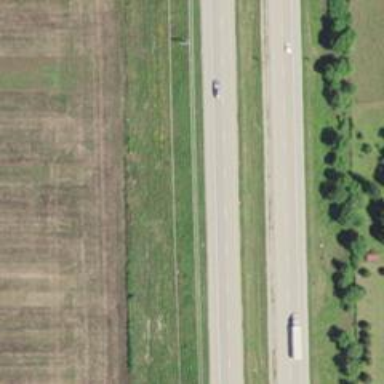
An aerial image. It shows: Motorway.